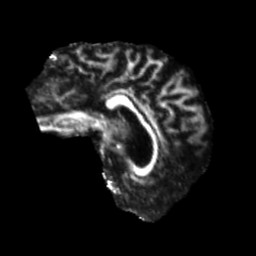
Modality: FA
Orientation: sagittal
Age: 57
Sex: male
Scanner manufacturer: siemens
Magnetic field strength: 3 T
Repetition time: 5.25 s
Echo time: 0.08 s